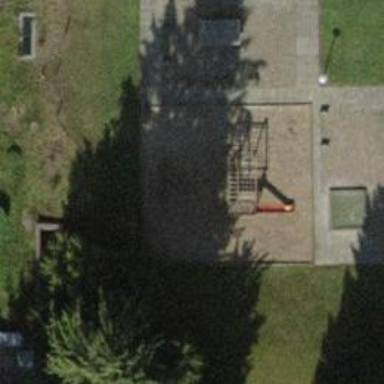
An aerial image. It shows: Playground structure.